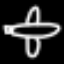
Label: airplane